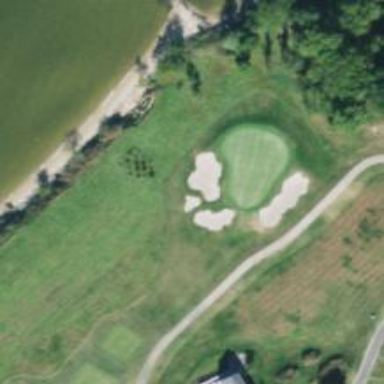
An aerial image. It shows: View of golf hole.